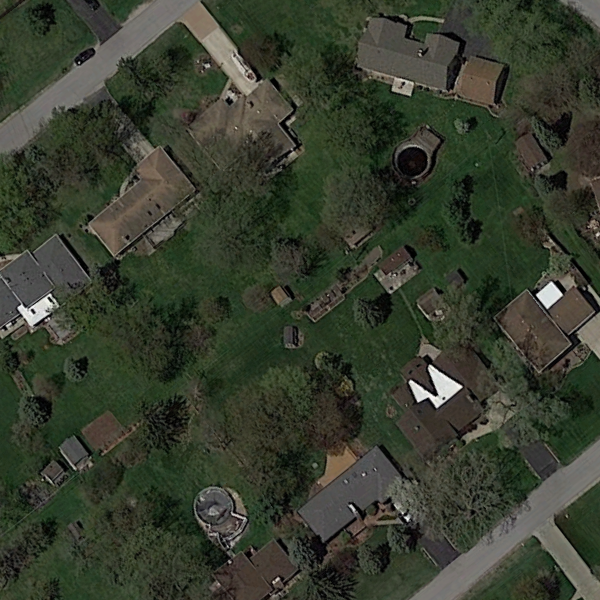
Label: MediumResidential